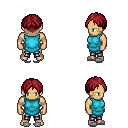
a pixel art fantasy rpg character, male body template, human, tanned skin, teal tunic, metal pants, brunette parted hairstyle, white slippers, four views (front, back, left, right), 2x2 character sprite sheet, small pixel art, hard edges, no anti-aliasing